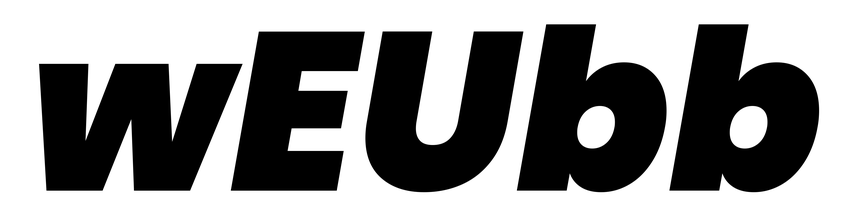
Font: Poppins-BlackItalic